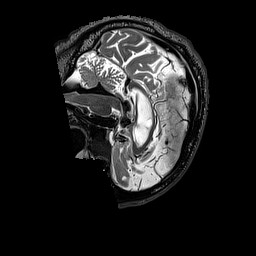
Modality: T2w
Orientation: sagittal
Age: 68
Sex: male
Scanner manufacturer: siemens
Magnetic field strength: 3 T
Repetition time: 3.2 s
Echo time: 0.567 s